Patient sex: M
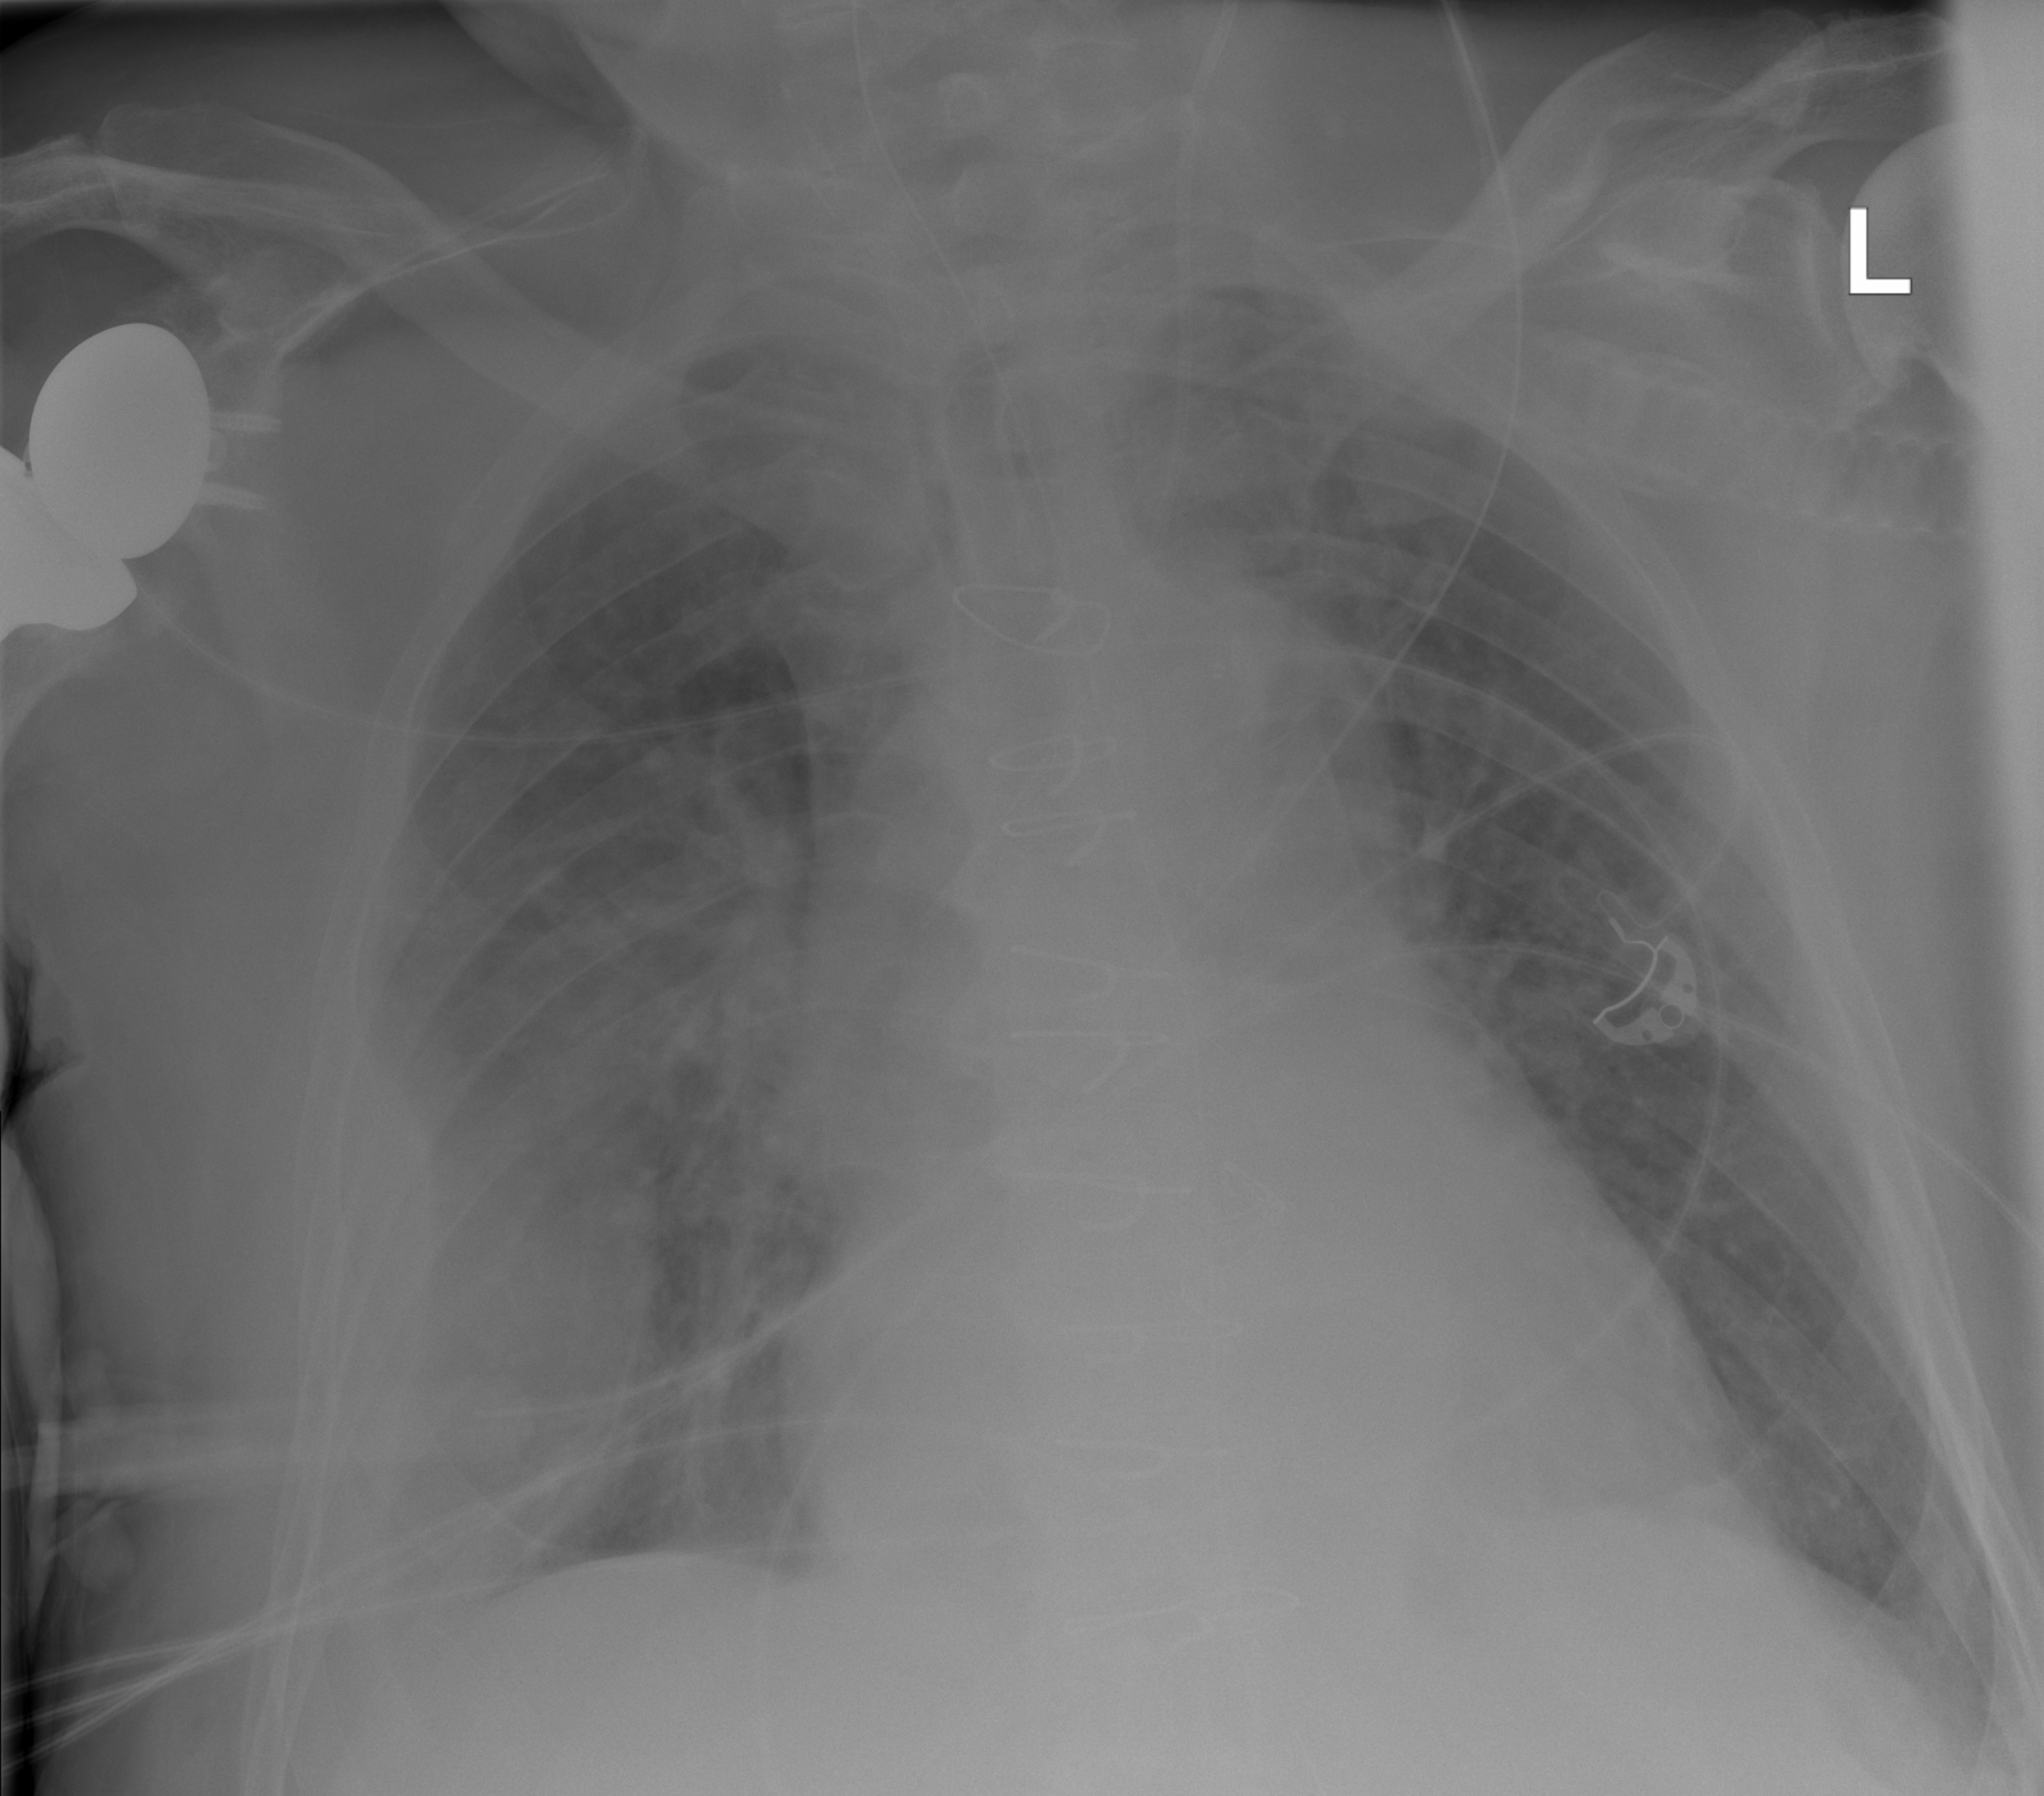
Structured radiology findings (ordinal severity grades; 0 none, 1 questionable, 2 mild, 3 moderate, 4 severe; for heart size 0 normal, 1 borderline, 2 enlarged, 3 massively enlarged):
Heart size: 2
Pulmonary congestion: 0
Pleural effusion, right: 2
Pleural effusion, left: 1
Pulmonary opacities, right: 0
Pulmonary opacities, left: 0
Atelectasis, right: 2
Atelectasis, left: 2